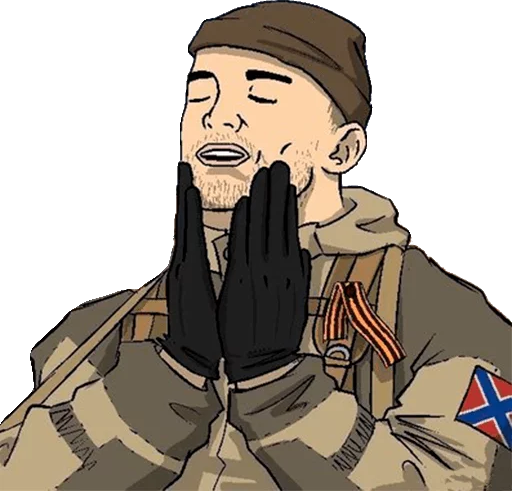
Label: 5_Feels_Good